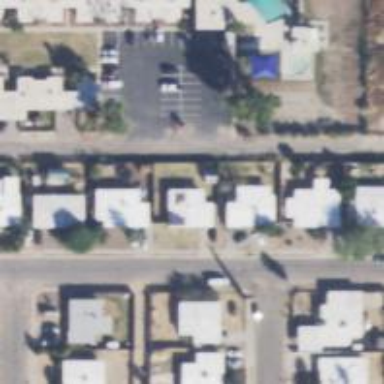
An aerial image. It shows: Alley classified as service road.